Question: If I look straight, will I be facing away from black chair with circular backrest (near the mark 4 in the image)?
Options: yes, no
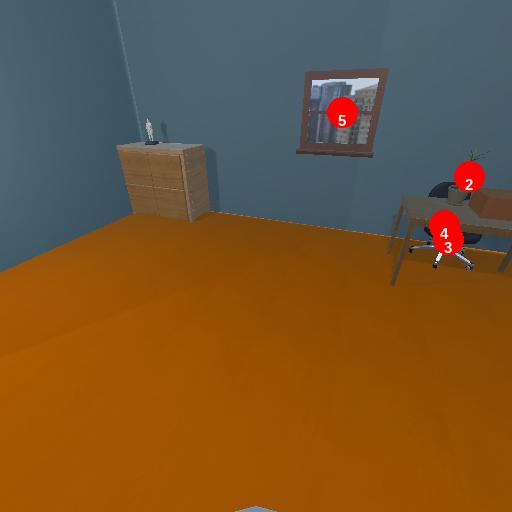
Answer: yes